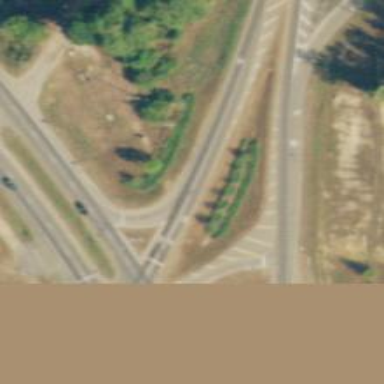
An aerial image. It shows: Primary link highway.